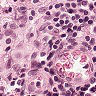
Metastatic tissue present: yes